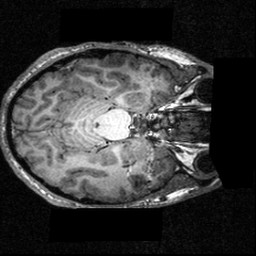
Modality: T1w
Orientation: axial
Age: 16
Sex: male
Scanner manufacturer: siemens
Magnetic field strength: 3.951 T
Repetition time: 1.5 s
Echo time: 0.00335 s